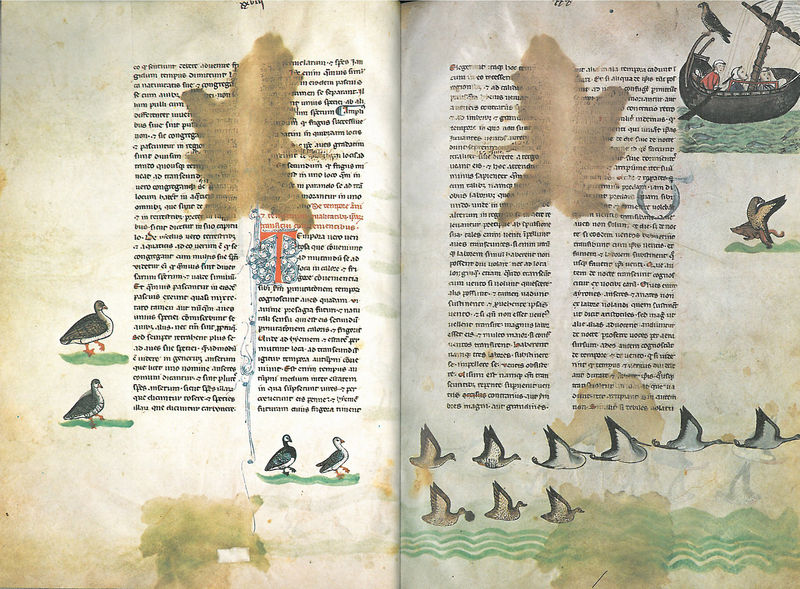
Titel: Falkenbuch Friedrichs des II.; De arte venandi cum avibus
Institution: Rom, Biblioteca Vaticana
Schlagwörter: adler, blau, falke, meer, vogel, wasser, weiß, grün, menschen, braun, männer, orange, rot, bibel, vögel, boot, ruder, delphin, schiff, schrift, segel, wellen, ente, mast, enten, schaden, men, people, green, old, buch, flug, druck, initialen, seite, illustration, text, initiale, fleck, fisch, boat, lake, ocean, sea, ship, water, waves, paper, buchseiten, bird, miniatur, birds, flight, flying, handschrift, wings, sailors, latein, schrif, book, buchmalerei, leaf, sailing, vogelzug, page, words, manuscript, spots, falkenbuch, pages, spot, duks, oar, t, coffee, ducks, stains, illustrations, stained, paddle, duck, formation, heron, damage, bool, kapitt, migrate, keeling